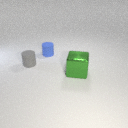
small gray rubber cylinder to the left of large green metal cube